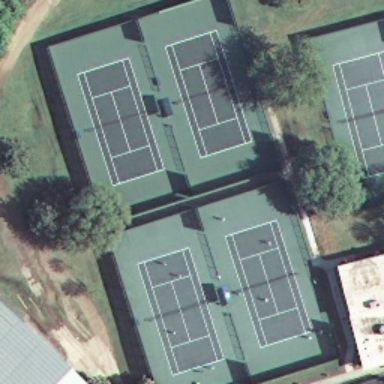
Some tennis courts arranged neatly with some plants surrounded .